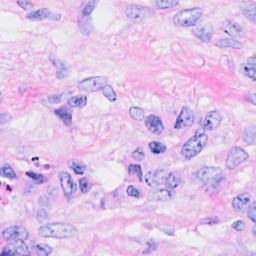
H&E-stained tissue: Breast